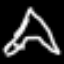
Label: The Eiffel Tower